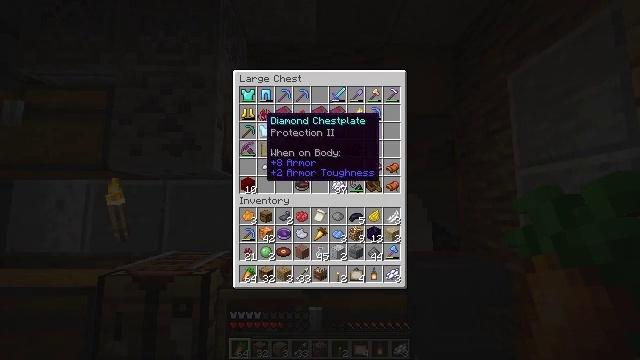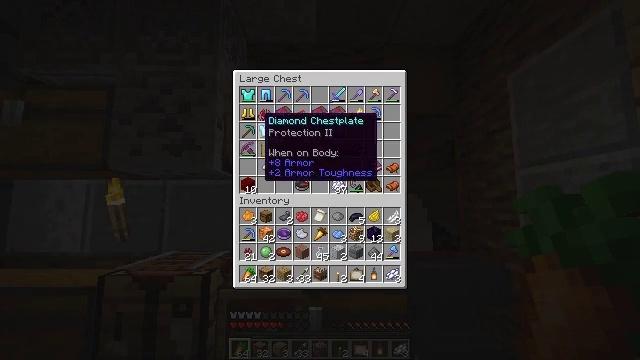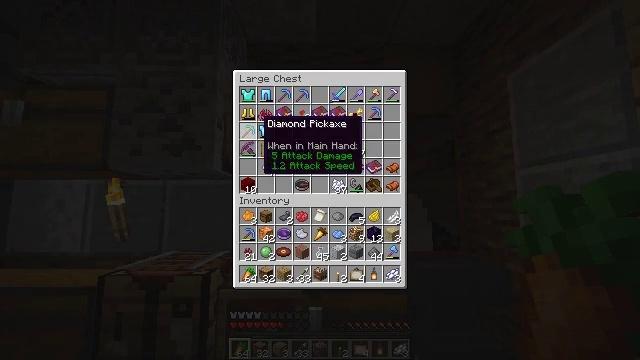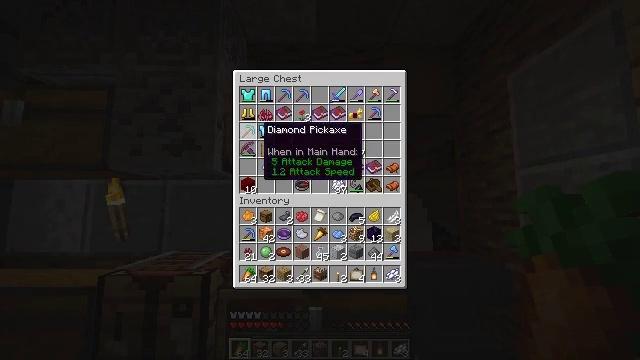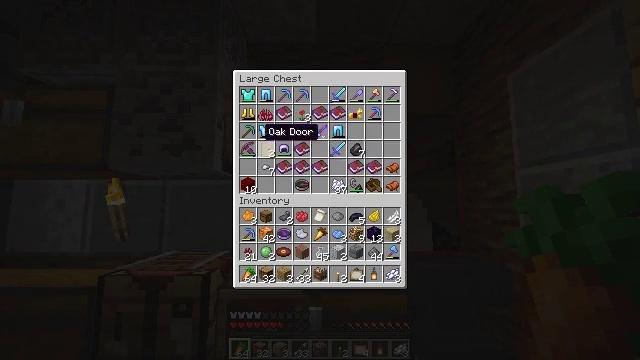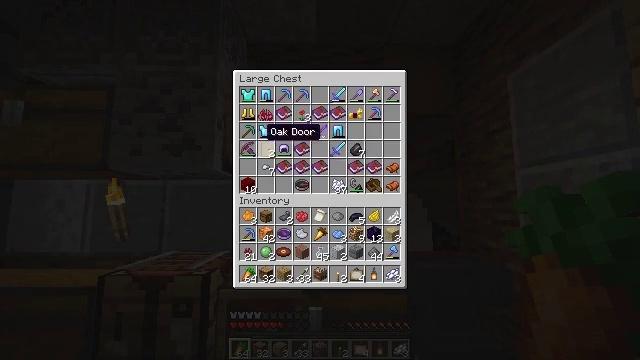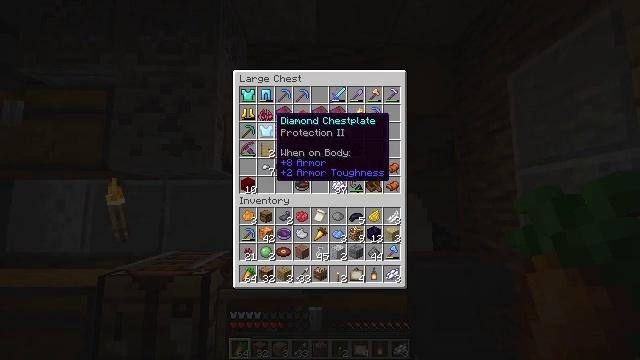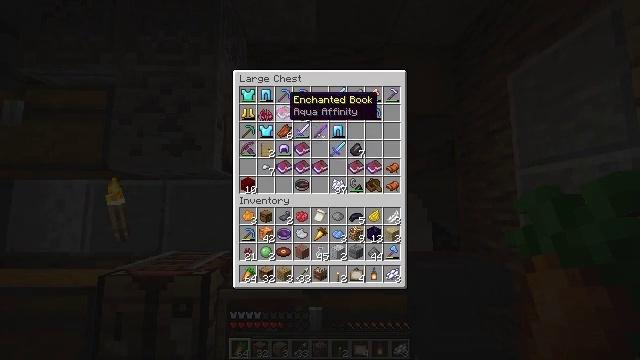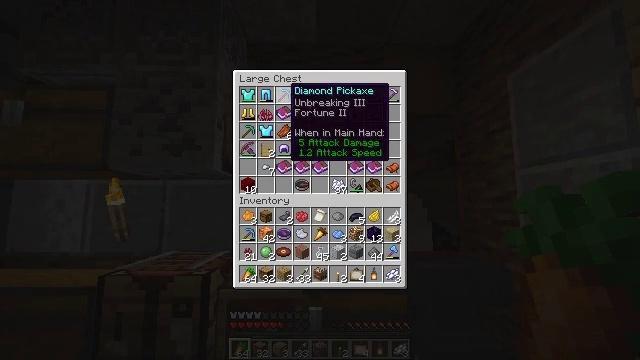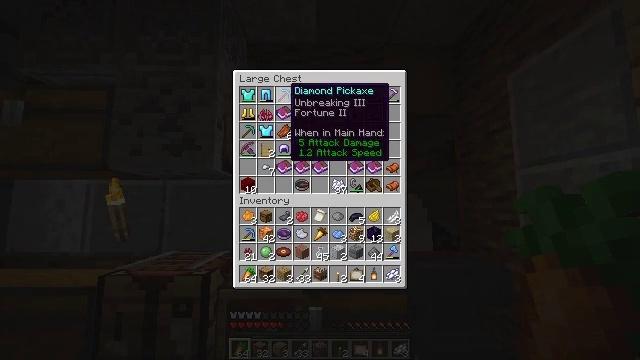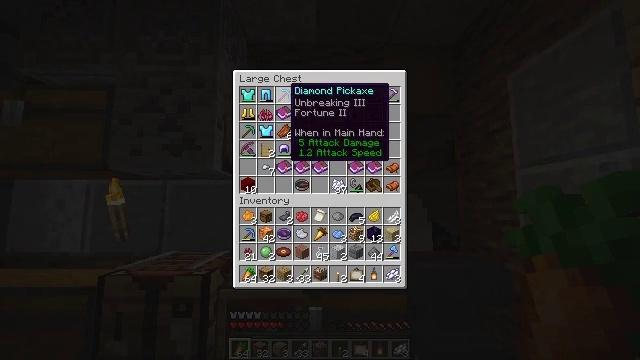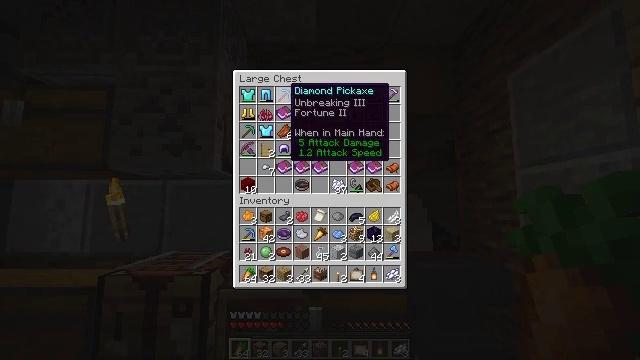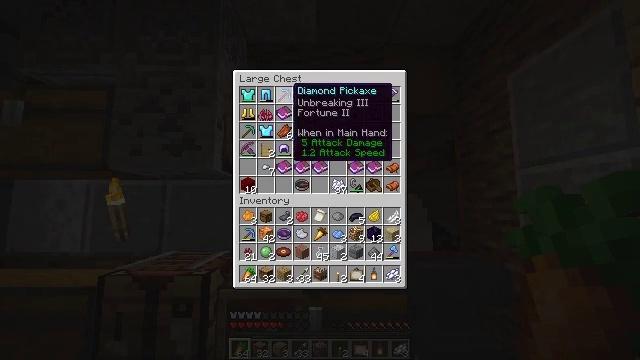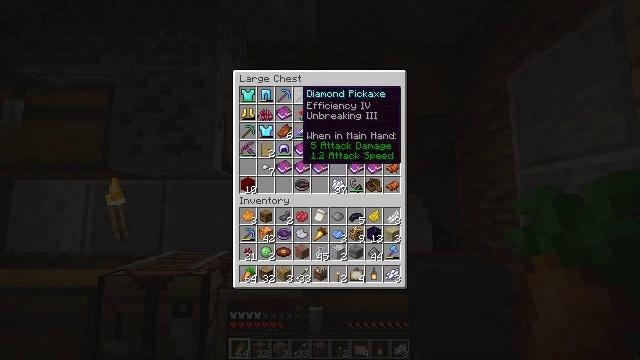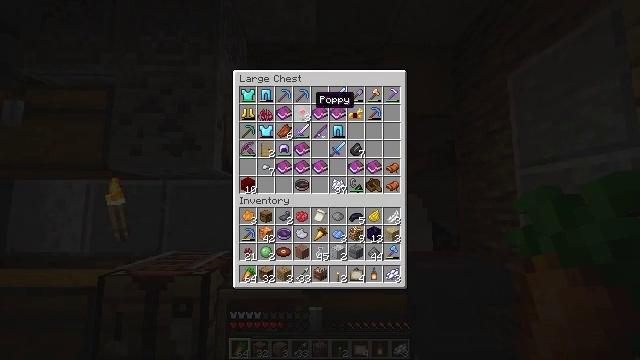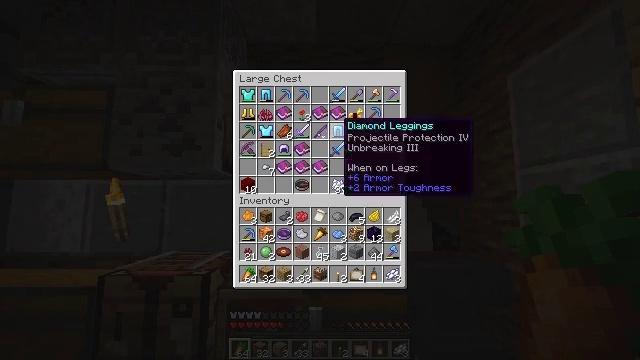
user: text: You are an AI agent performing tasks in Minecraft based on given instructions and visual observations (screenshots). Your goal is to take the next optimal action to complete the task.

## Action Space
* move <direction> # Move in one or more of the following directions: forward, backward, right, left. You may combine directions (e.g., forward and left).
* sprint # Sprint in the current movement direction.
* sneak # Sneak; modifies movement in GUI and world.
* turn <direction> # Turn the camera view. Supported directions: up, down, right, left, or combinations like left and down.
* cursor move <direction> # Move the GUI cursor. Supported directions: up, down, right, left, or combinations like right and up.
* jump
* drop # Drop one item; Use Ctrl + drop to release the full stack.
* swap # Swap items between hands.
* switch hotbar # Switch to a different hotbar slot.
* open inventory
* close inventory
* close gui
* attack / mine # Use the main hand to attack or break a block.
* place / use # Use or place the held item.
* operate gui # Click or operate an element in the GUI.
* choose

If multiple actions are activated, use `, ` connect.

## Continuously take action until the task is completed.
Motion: motion action
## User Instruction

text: Mine the lodestone block.
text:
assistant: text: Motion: no_op
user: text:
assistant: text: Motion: no_op
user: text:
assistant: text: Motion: no_op
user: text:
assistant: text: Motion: no_op
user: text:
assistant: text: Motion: no_op
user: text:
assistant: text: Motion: cursor move right and up
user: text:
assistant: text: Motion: cursor move right and up
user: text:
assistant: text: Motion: cursor move up
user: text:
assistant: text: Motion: no_op
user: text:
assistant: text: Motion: no_op
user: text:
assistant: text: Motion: no_op
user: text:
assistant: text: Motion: no_op
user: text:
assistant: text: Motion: cursor move right
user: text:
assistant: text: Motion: cursor move right
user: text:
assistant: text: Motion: cursor move right and down
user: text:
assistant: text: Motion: cursor move down
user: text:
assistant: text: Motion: cursor move down
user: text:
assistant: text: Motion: cursor move right and down
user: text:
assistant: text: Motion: no_op
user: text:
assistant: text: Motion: no_op
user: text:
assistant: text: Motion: no_op
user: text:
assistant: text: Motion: no_op
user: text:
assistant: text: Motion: no_op
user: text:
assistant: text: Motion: no_op
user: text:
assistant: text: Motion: cursor move up
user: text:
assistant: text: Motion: cursor move up
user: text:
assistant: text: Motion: cursor move left and up
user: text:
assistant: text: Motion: cursor move left and up
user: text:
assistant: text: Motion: no_op
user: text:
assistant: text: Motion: no_op